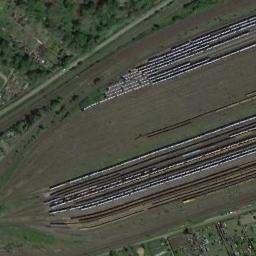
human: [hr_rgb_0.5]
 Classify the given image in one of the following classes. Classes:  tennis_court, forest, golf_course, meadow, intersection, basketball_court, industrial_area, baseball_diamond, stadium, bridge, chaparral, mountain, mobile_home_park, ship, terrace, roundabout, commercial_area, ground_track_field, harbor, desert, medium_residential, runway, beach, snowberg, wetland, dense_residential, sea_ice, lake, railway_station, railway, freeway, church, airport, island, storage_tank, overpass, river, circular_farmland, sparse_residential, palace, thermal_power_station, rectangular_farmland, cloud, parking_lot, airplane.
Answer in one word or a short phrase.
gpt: railway